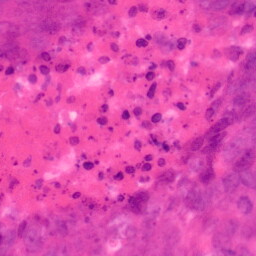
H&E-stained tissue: Colon